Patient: sex F, age 51
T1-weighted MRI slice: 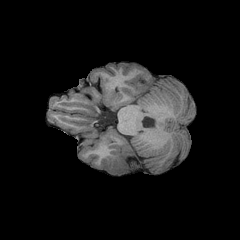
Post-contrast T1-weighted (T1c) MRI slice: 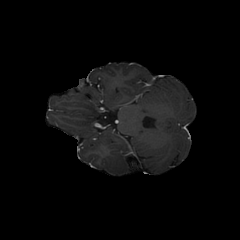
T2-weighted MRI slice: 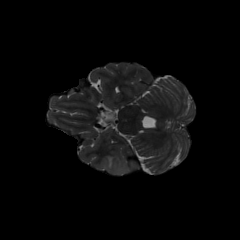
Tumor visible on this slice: yes
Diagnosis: Astrocytoma, IDH-wildtype
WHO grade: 3